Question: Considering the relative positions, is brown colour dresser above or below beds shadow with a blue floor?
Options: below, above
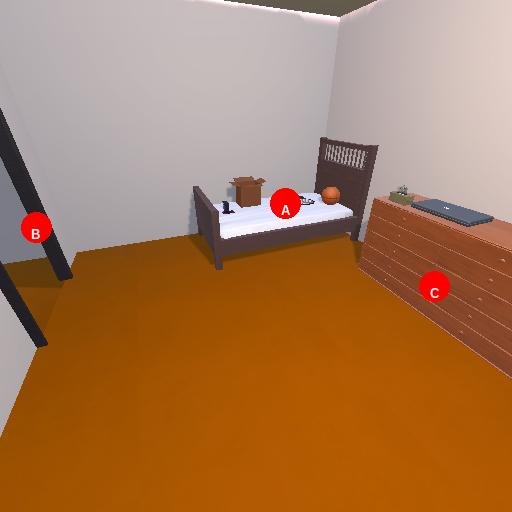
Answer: below